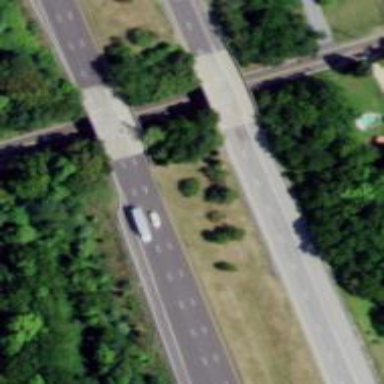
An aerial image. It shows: Urban freeway expressway bridge crossing over the motorway.